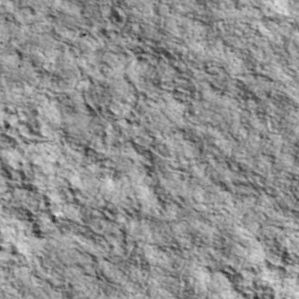
Label: non_frost